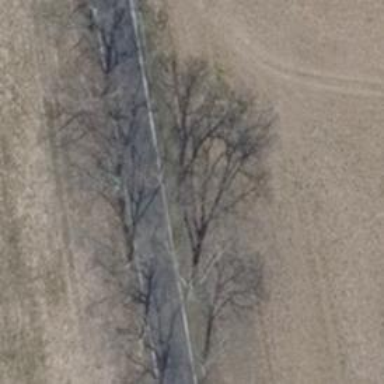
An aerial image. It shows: Row of deciduous broadleaved trees.